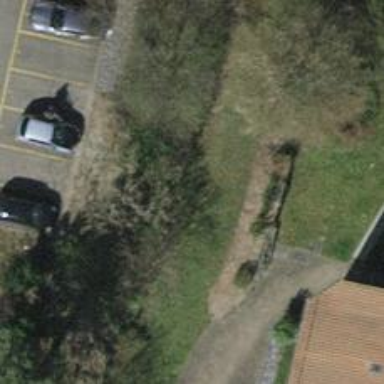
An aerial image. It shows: Parking area.